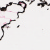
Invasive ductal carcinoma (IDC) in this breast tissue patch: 0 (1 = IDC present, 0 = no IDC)